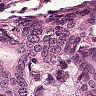
Metastatic tissue present: yes